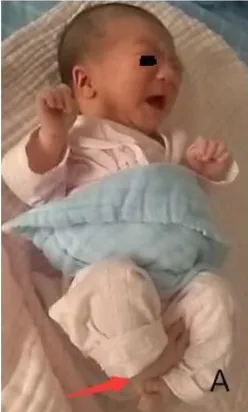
Phenotypes presented in the patient with KAT6B genetic variant. (A) Congenital horseshoe varus foot at birth.
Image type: medical_photograph (skin_photograph)